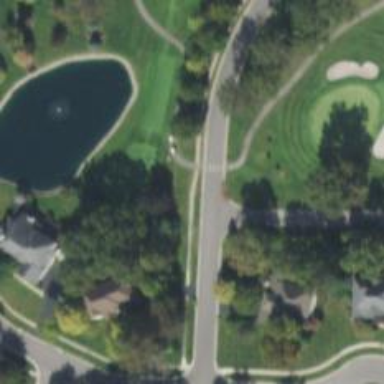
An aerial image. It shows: Path for both roads and golfers.